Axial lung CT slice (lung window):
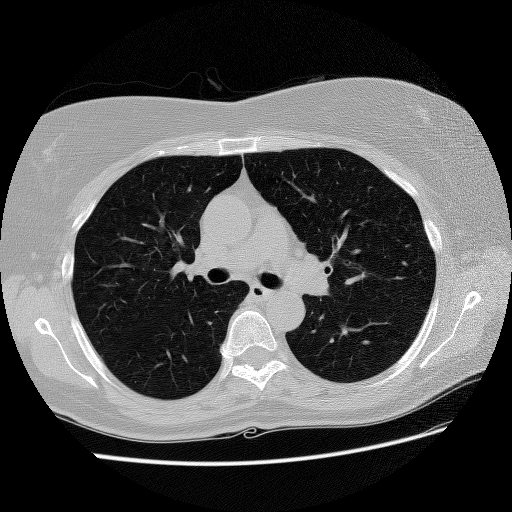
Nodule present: no